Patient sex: F
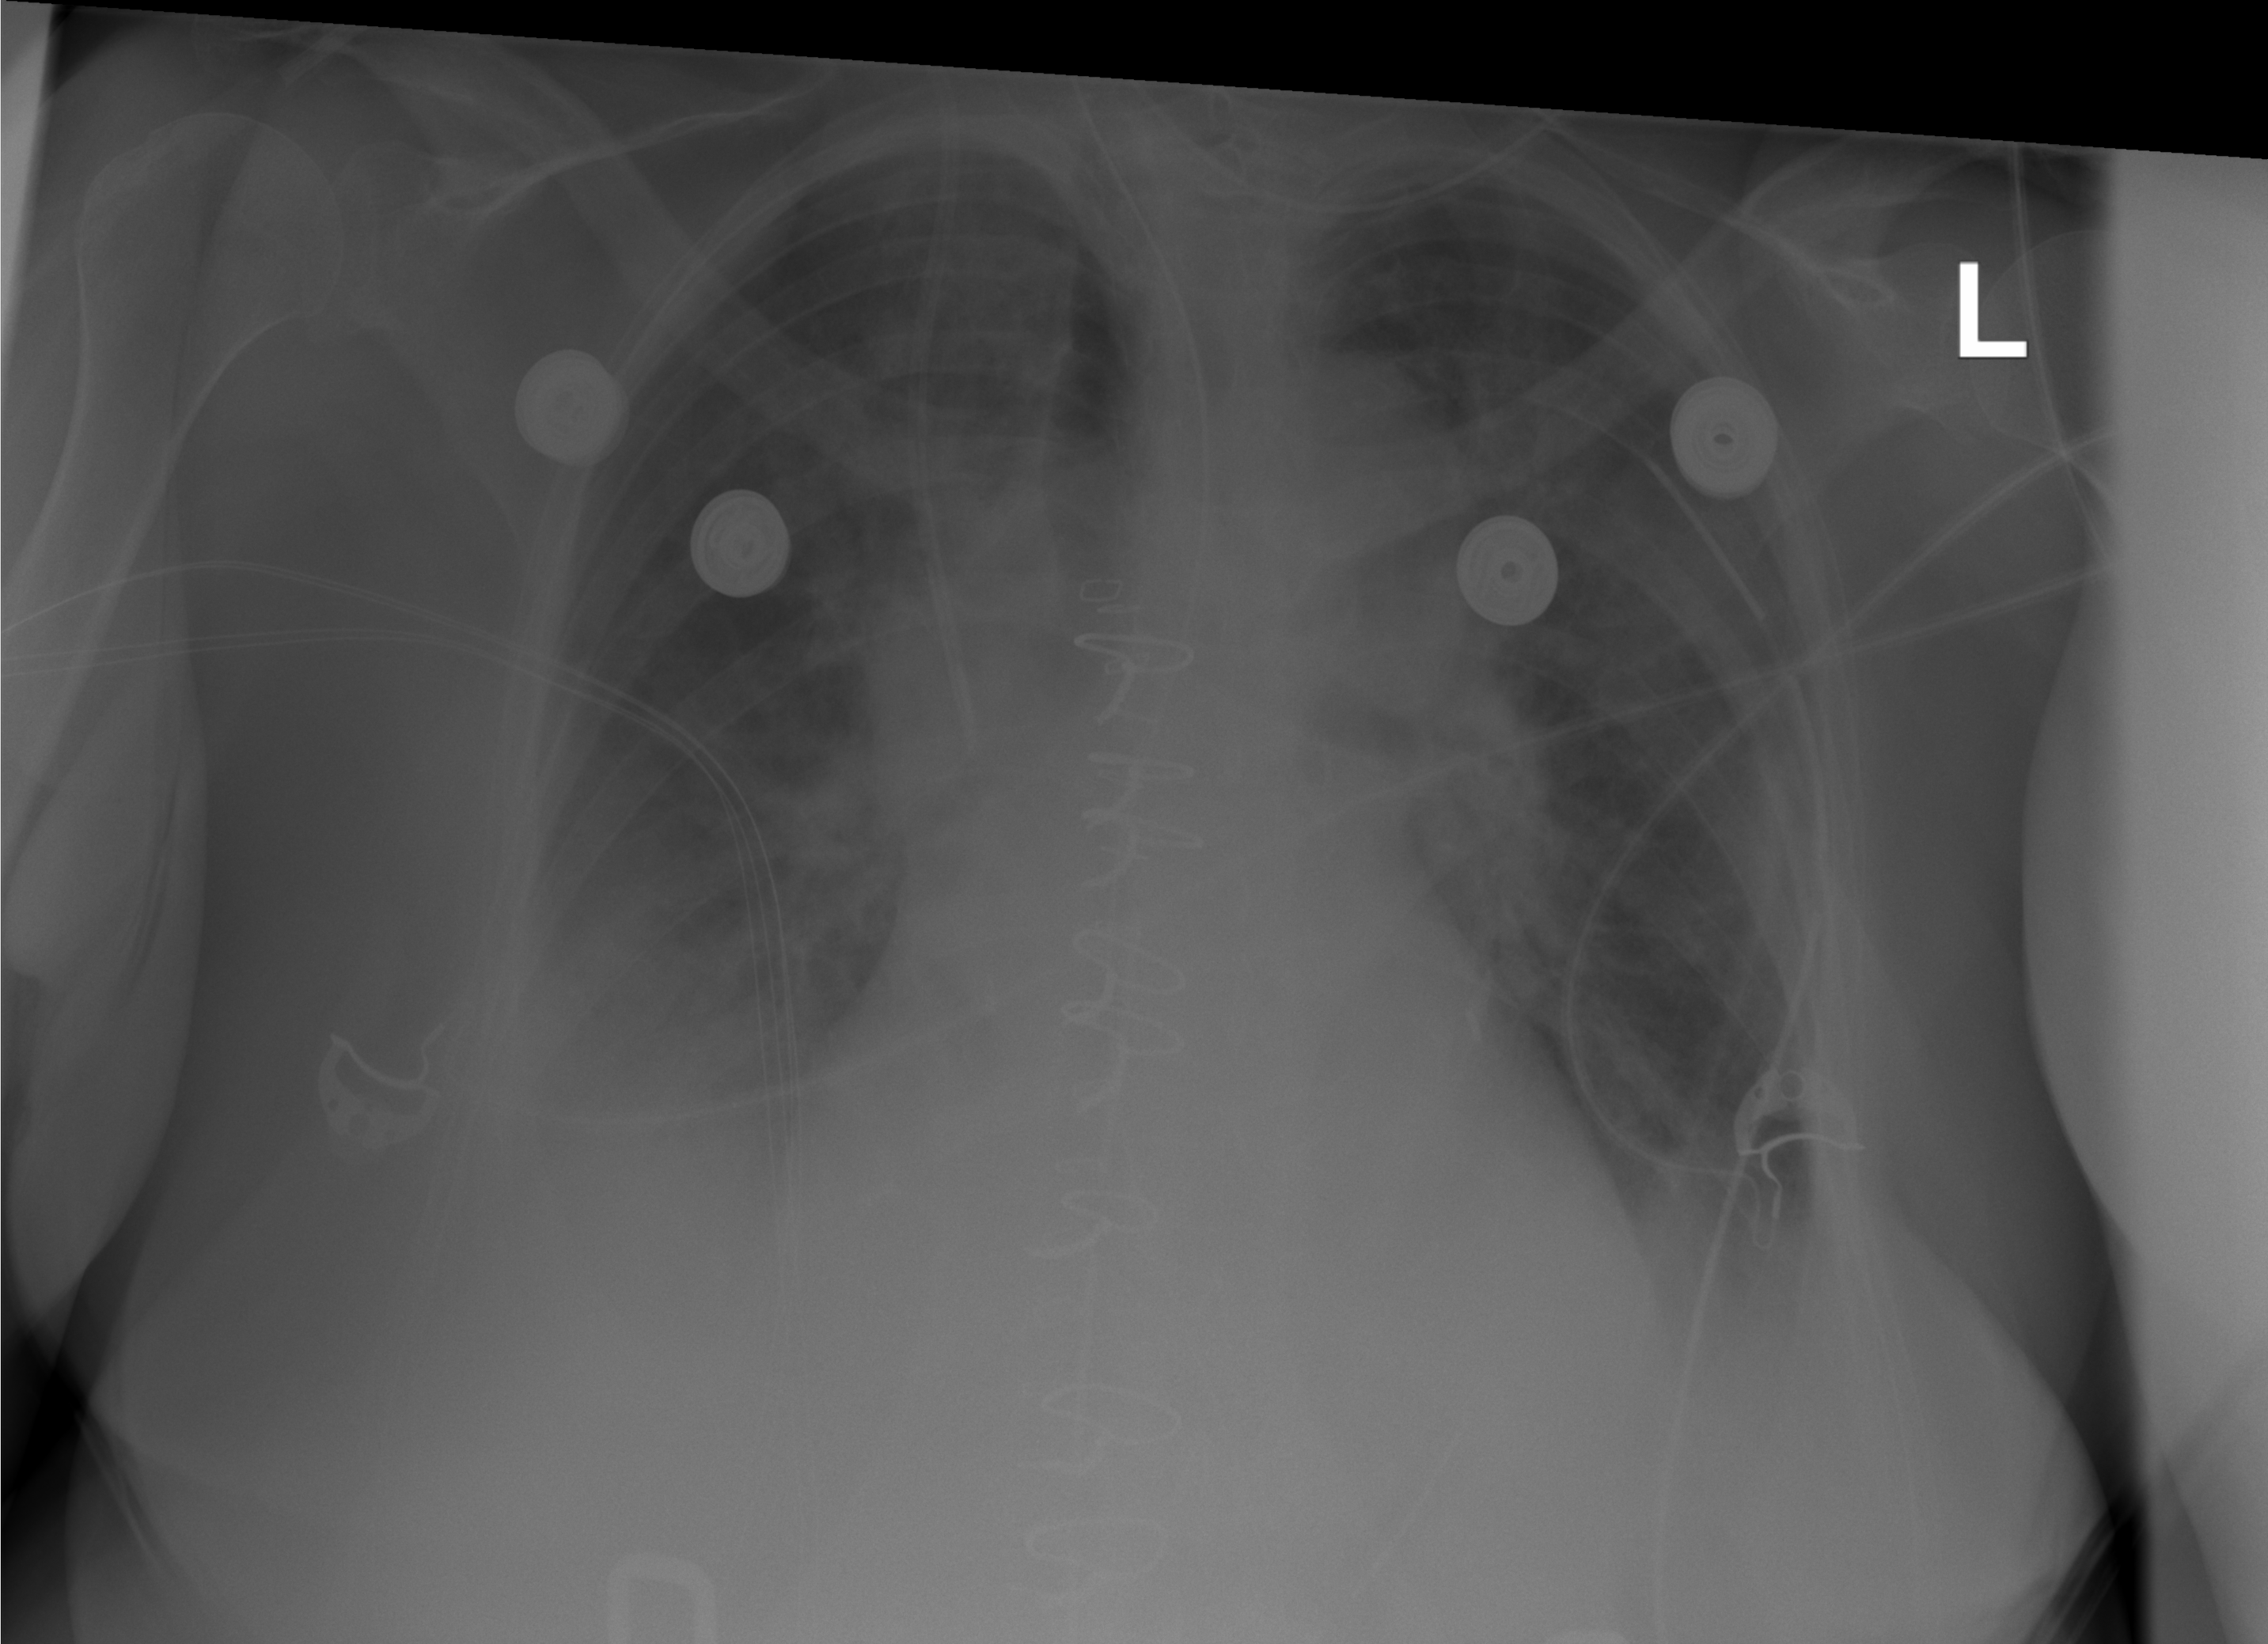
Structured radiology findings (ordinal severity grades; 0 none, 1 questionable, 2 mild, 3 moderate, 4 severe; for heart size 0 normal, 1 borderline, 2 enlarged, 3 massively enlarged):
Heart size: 0
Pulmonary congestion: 2
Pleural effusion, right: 2
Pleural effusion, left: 2
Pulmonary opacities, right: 2
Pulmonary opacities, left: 0
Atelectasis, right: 2
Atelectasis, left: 2